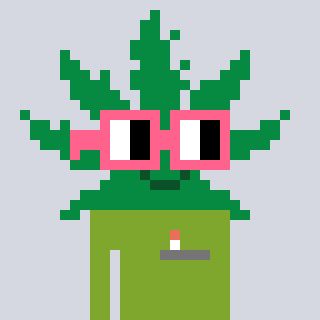
a pixel art character with square pink glasses, a weed-shaped head and a slimegreen-colored body on a cool background